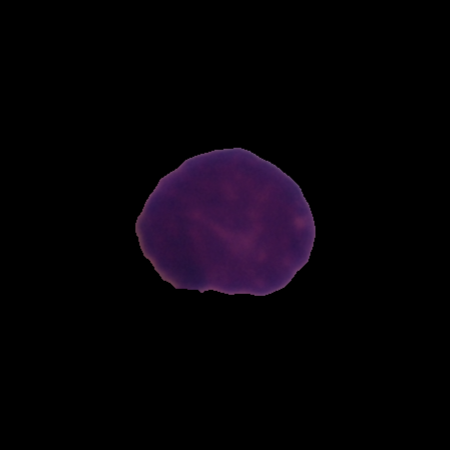
Label: healthy